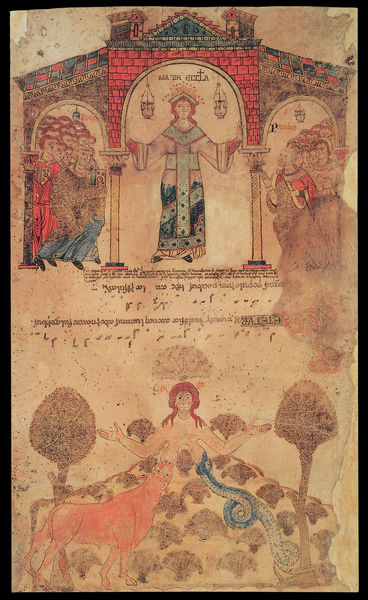
Titel: Barberini-Exultetrolle aus Montecassino
Standort: Cassino, Montecassino (EU - I - Latium - Frosinone)
Institution: Vatikan, Biblioteca Apostolica Vaticana
Schlagwörter: baum, blau, mann, bäume, frauen, menschen, bunt, frau, lampen, männer, säule, säulen, dach, gebäude, haus, rot, tier, tiere, hochformat, leute, malerei, lang, kirche, haare, pferd, brüste, farbig, schrift, papier, bogen, zwei, giebel, mauer, ziegel, kuh, rind, rundbogen, könig, inschrift, tor, bögen, buch, orientalisch, seite, text, schlange, buchseite, arabisch, jesus, griechisch, mittelalter, segen, tempel, heilig, maria, ochse, stier, biblisch, handschrift, ziegelmauer, nähren, säugen, buchmalerei, alexander, persisch, mater, handschrif, 1100, alexanderroman, papeir, überleiferung